Field crop: maize
Growth stage: 2
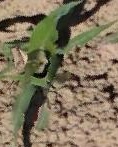
Species: maize